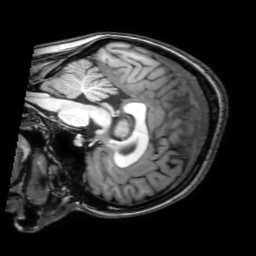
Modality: T1w
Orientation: sagittal
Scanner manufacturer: philips
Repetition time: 0.008196 s
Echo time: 0.003754 s